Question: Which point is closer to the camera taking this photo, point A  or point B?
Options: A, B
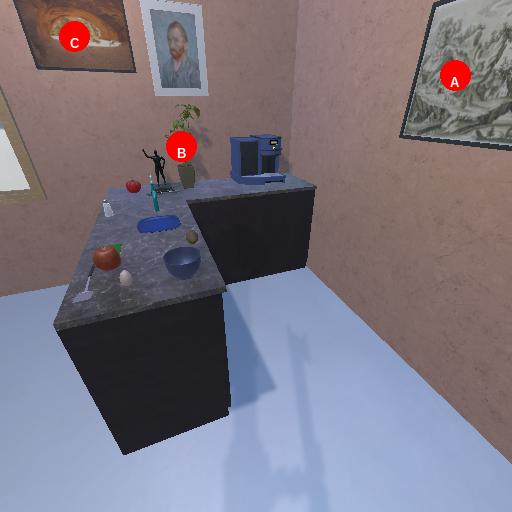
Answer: A